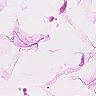
Metastatic tissue present: no